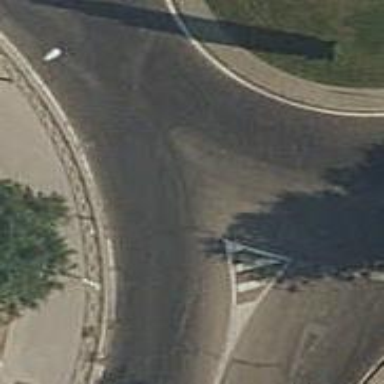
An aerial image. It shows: Tertiary road with asphalt surface leading to roundabout.